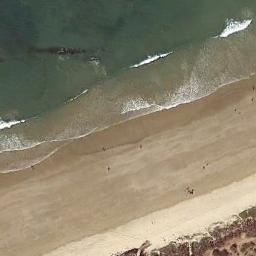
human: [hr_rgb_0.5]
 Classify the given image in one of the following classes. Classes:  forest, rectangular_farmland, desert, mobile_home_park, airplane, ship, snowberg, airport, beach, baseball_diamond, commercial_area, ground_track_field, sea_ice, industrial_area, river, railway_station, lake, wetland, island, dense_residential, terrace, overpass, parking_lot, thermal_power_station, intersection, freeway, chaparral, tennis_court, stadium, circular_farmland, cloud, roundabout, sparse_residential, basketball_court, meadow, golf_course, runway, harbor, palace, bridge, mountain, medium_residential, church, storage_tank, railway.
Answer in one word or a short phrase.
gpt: beach